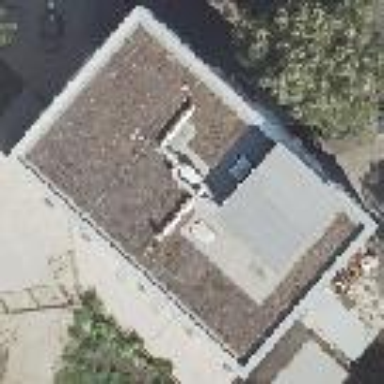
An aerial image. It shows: Kindergarten building.